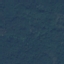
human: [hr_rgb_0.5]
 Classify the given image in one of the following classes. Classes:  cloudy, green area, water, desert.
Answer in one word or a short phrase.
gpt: green area